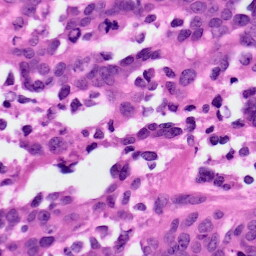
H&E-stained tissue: Ovarian